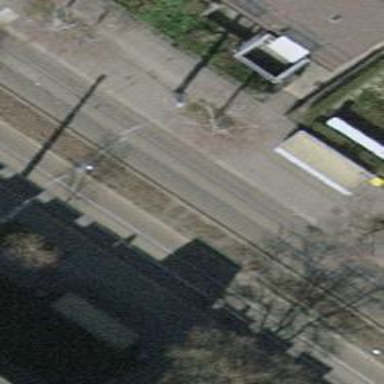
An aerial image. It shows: Tertiary road with asphalt surface. The road has embedded tram rails and asphalt sidewalk on the right side.